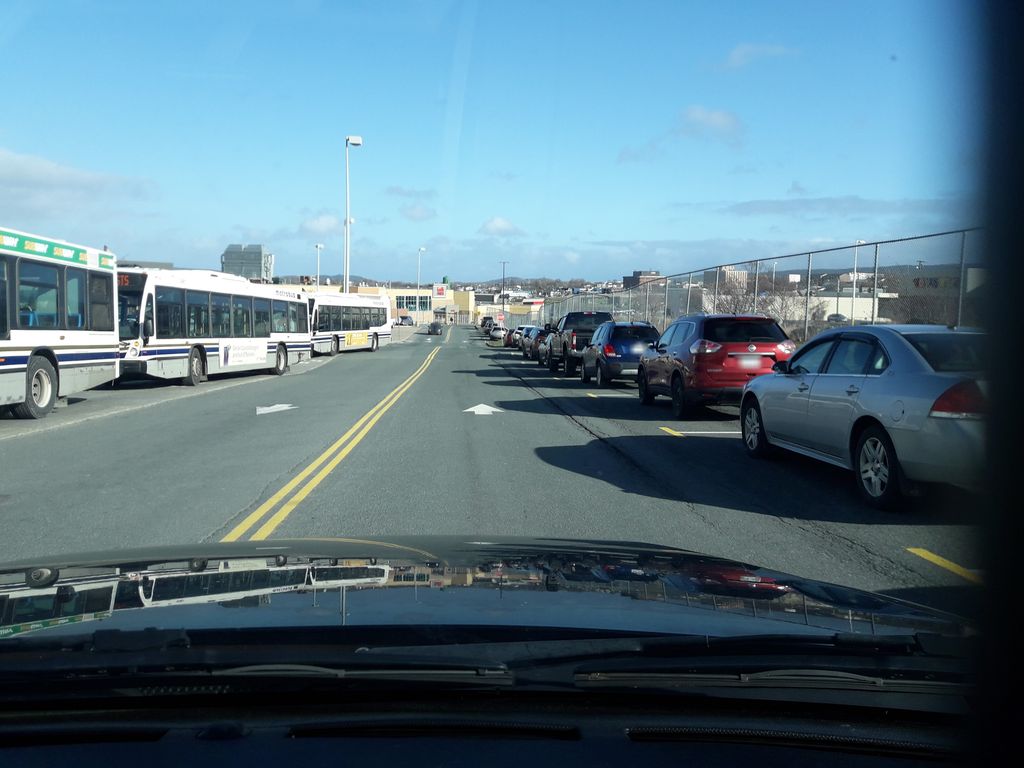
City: st_johns